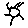
Label: sun